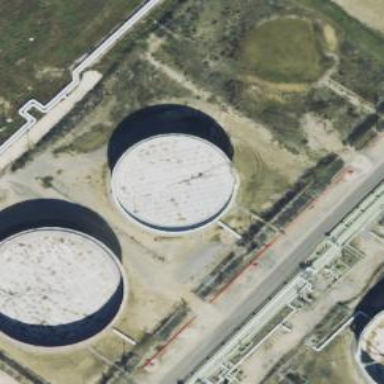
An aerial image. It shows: Storage tank building.